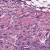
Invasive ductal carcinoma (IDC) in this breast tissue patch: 1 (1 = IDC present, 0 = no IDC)